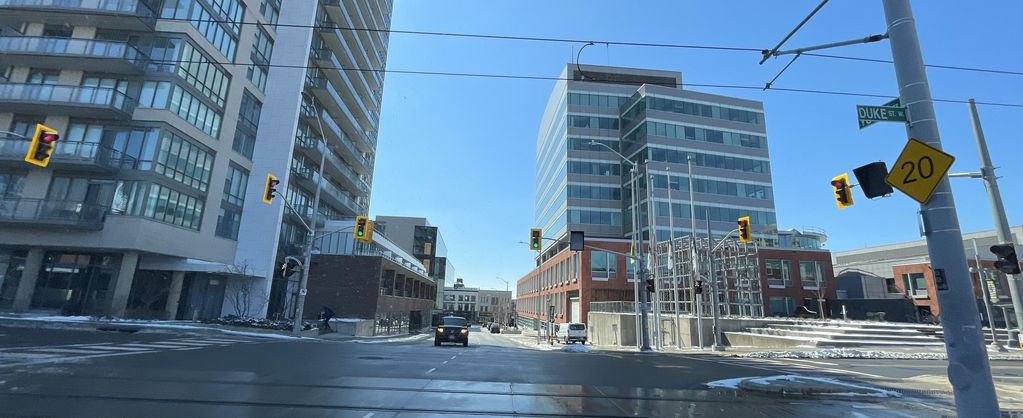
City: kitchener-waterloo